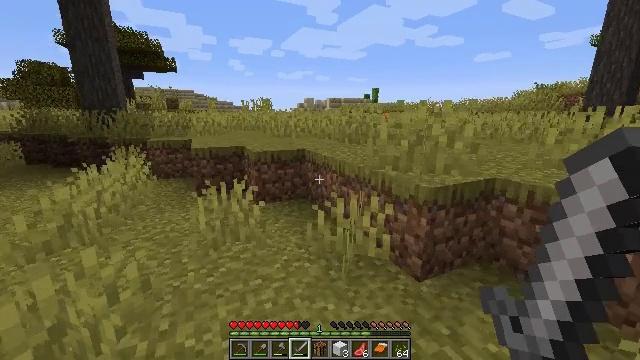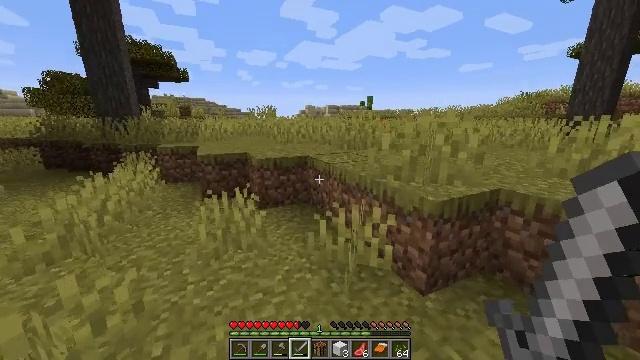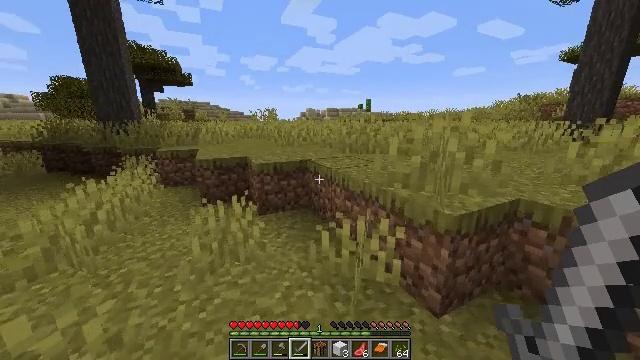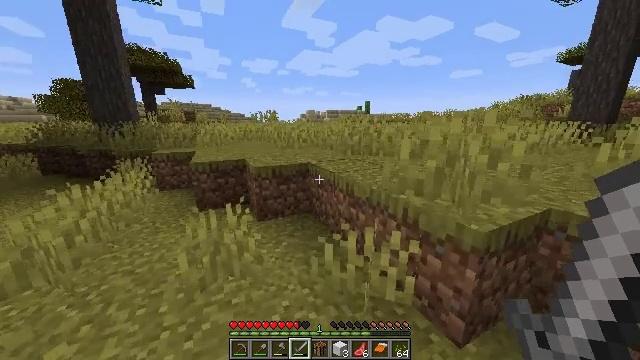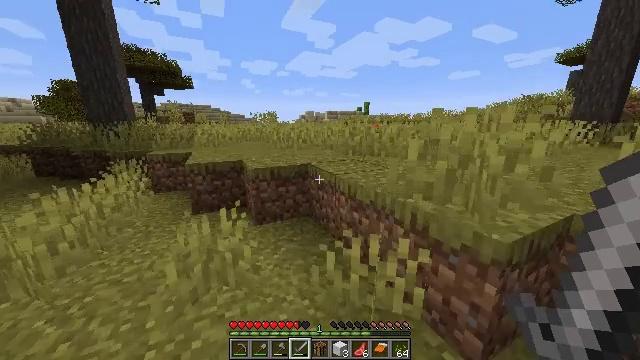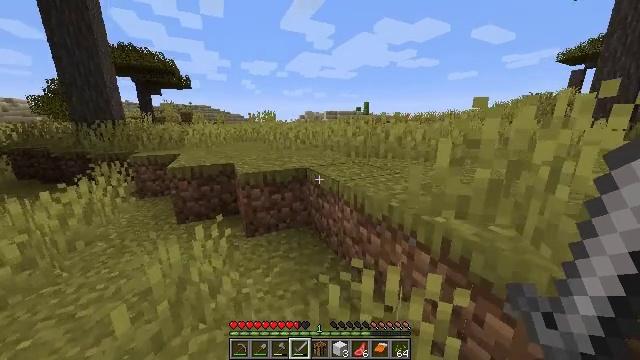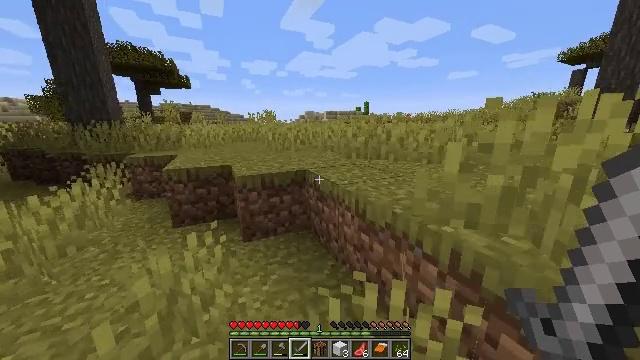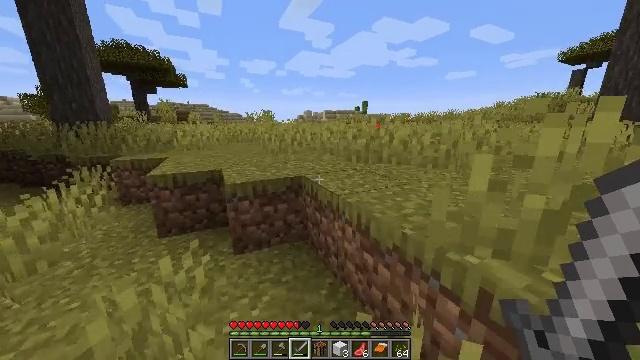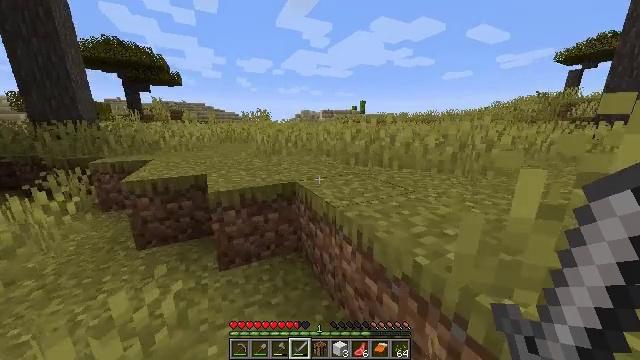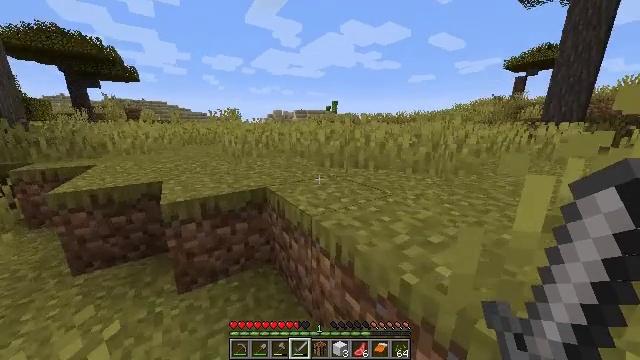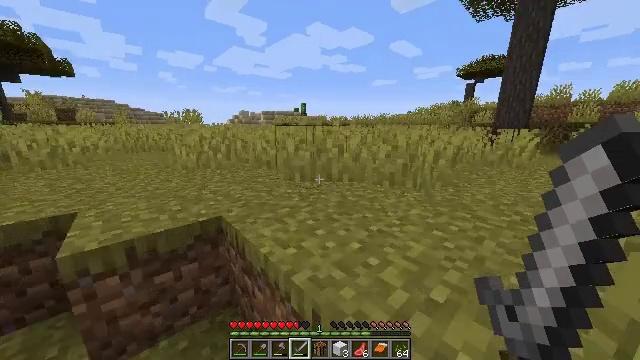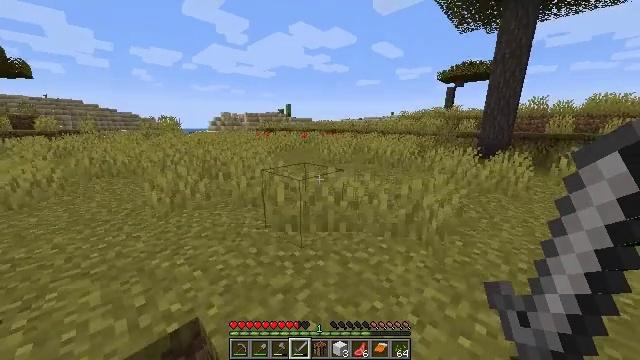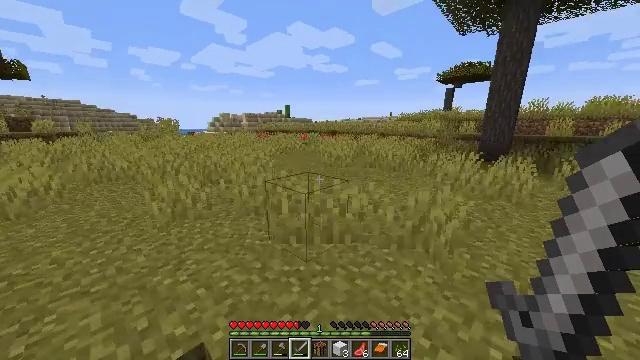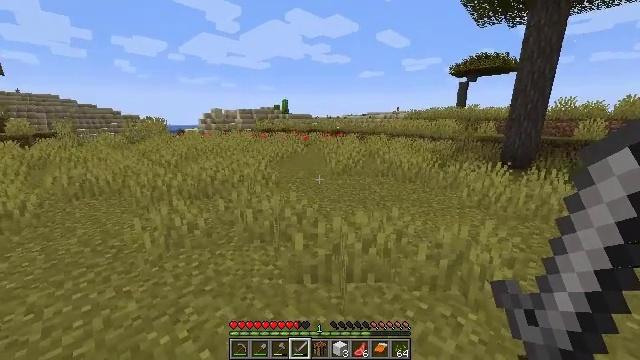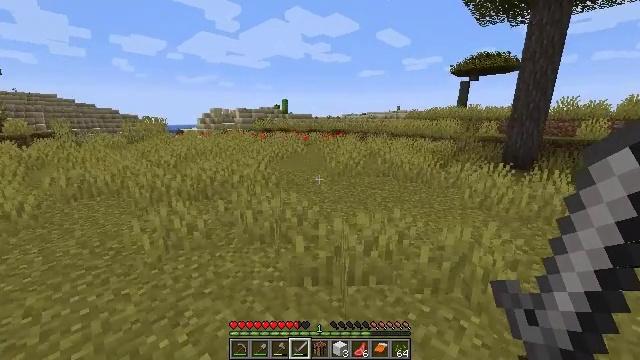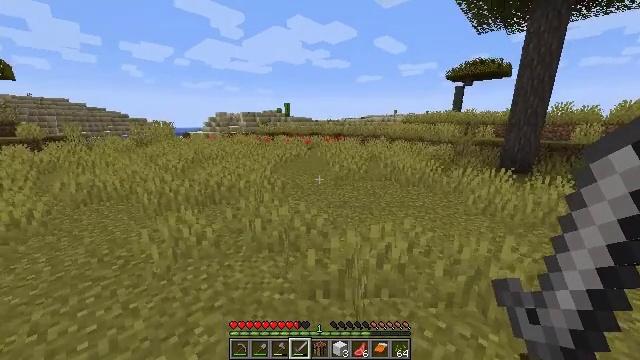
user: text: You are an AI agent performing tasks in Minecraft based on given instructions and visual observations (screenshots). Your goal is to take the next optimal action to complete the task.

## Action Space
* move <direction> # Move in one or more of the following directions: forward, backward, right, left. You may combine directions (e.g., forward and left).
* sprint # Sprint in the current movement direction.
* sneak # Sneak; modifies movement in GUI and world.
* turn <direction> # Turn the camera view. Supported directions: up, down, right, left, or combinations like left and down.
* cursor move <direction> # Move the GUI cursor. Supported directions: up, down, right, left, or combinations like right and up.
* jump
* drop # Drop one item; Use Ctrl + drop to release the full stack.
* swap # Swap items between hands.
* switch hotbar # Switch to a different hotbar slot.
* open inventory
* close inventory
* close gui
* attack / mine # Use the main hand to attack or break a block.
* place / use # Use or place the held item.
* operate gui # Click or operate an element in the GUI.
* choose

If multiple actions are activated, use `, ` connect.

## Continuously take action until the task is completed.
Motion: motion action
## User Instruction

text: Destroy the melon stem in the farm.
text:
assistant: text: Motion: move forward, sprint
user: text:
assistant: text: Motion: move forward, sprint
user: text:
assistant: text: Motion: move forward, sprint
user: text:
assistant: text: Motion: move forward, sprint
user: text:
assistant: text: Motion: move forward, sprint
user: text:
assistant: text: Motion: move forward, sprint
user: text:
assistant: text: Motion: move forward, sprint
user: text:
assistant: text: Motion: move forward, sprint
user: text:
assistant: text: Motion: move forward, sprint, turn right
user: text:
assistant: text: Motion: move forward, sprint, turn right, jump
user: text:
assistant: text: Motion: move forward, sprint, turn right, jump
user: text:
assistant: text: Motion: move forward, sprint, jump
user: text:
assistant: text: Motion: move forward, sprint, jump
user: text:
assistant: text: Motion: move forward, sprint, jump
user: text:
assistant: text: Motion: move forward, sprint, jump
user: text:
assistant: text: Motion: move forward, sprint, jump
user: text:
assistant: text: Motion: move forward, sprint, jump
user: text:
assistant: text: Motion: move forward, sprint, jump
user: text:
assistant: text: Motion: move forward, sprint, jump
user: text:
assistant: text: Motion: move forward, sprint, jump
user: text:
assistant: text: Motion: move forward, sprint, jump
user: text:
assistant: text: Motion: move forward, sprint, jump
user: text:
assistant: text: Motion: move forward, sprint, jump
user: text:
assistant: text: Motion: move forward, sprint, jump
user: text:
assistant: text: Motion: move forward, sprint, jump
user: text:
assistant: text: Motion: move forward, sprint, jump
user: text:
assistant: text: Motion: move forward, sprint, jump
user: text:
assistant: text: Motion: move forward, sprint, jump
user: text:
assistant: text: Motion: move forward, sprint, jump
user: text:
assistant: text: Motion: move forward, sprint, jump